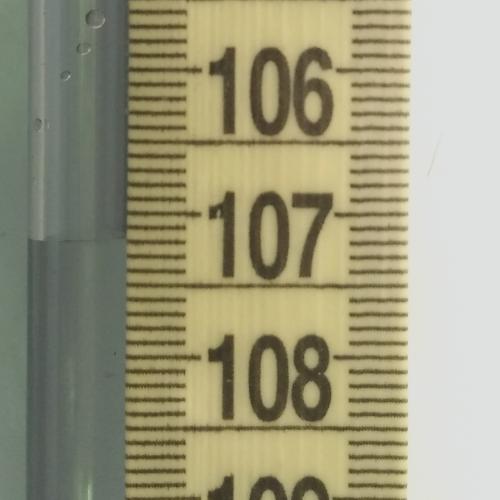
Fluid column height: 107.2 cm